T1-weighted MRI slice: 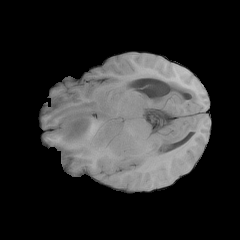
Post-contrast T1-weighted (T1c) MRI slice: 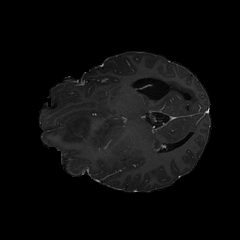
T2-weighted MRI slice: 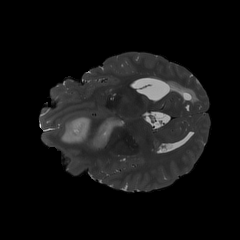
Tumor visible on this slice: yes